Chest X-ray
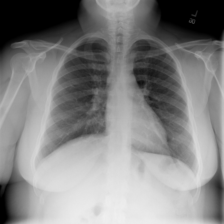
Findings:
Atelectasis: negative
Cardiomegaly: negative
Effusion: negative
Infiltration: positive
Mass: negative
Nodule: negative
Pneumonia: negative
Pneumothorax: negative
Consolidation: negative
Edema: negative
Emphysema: negative
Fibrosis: negative
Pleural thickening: negative
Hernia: negative